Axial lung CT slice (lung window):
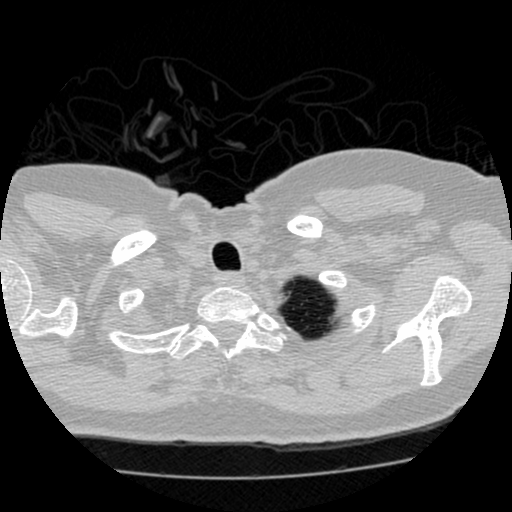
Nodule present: no